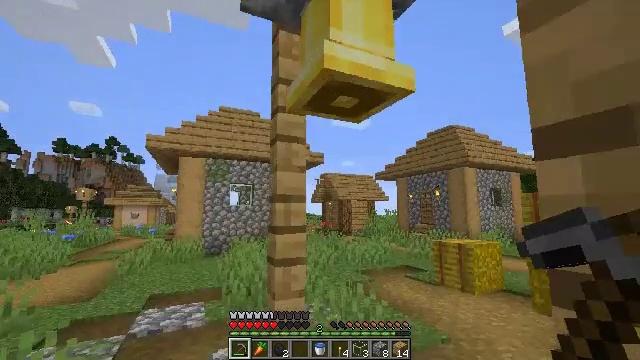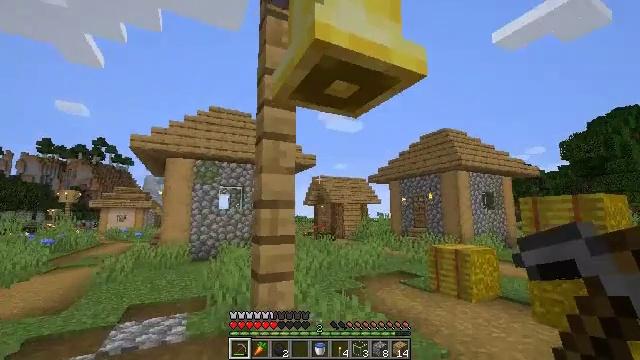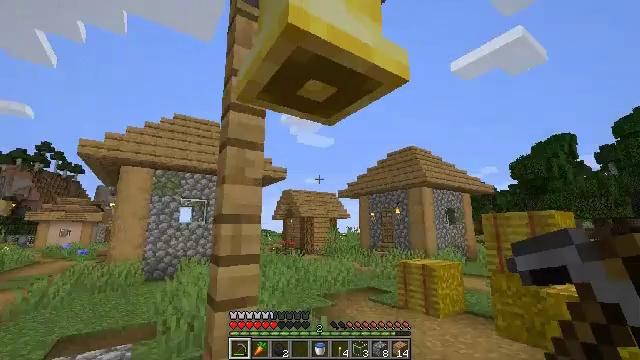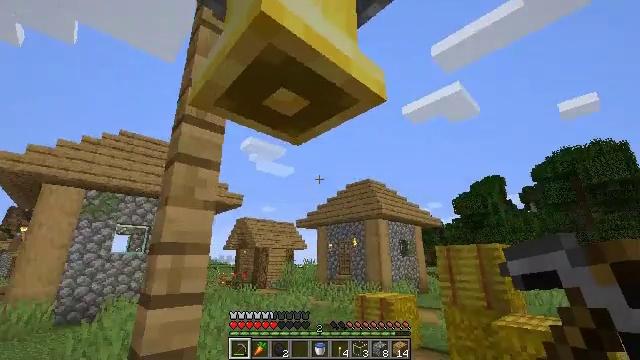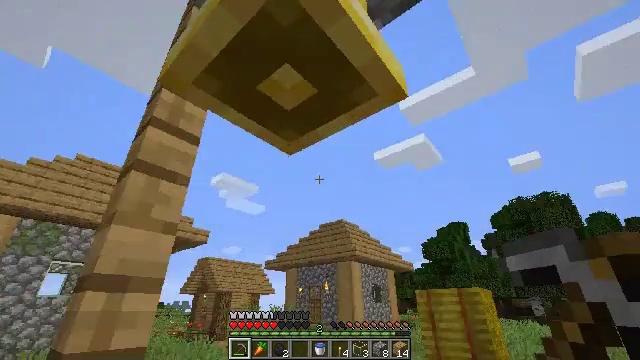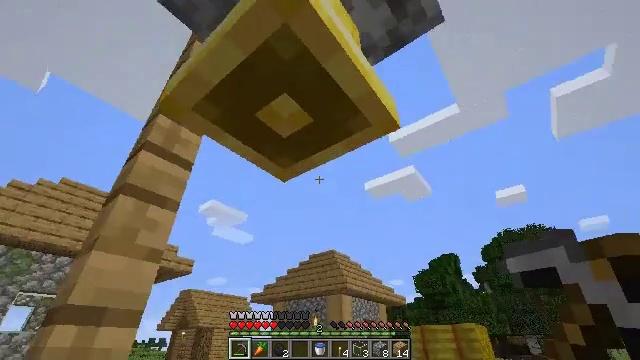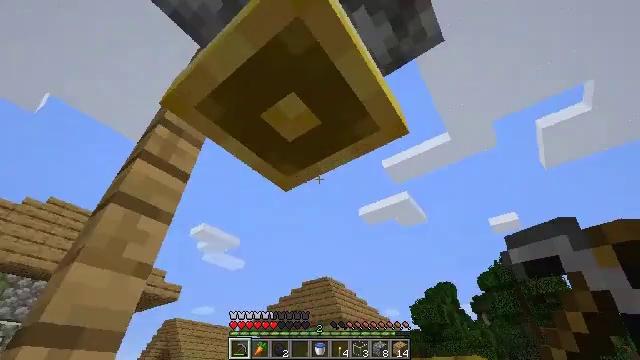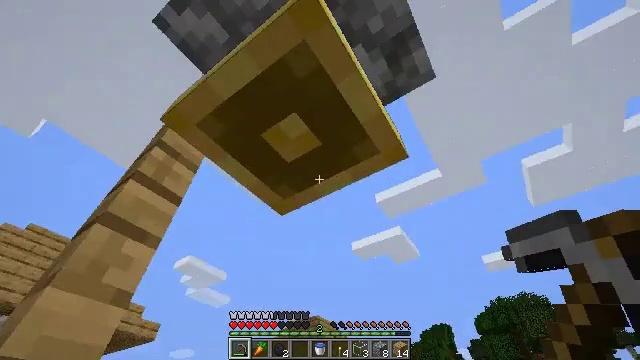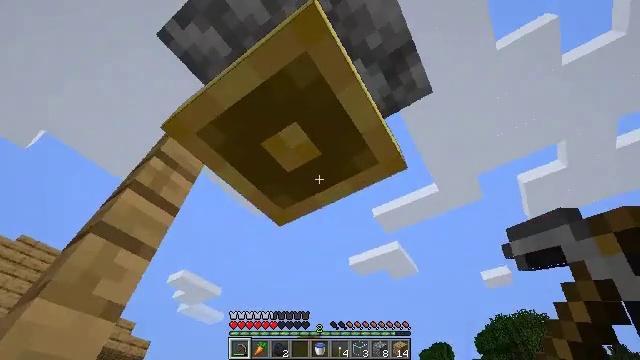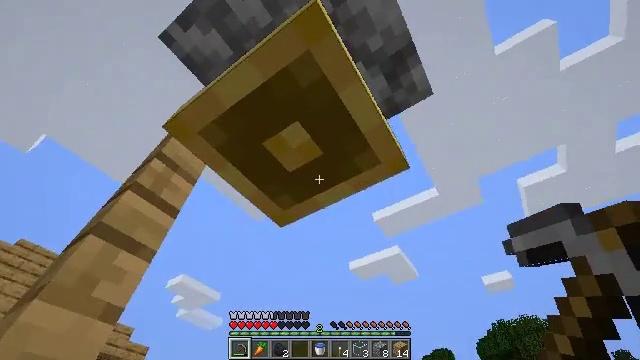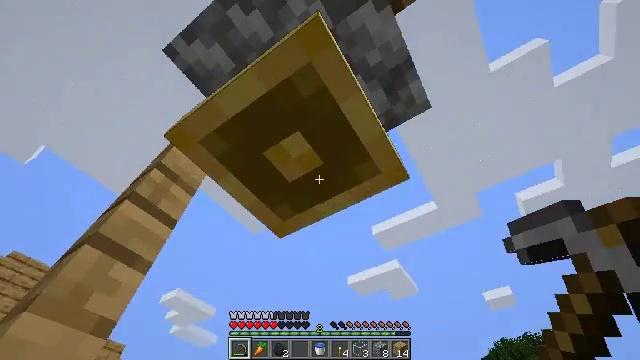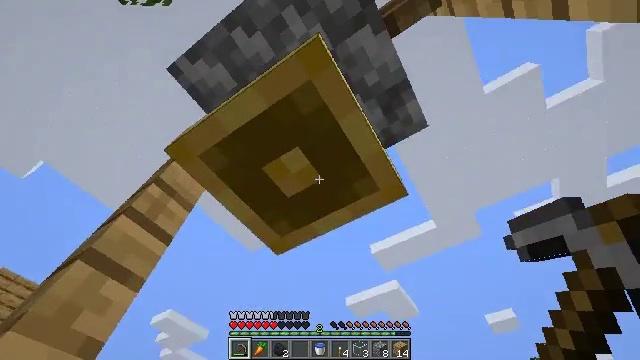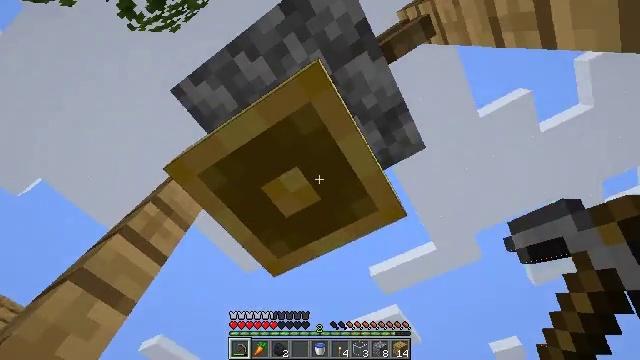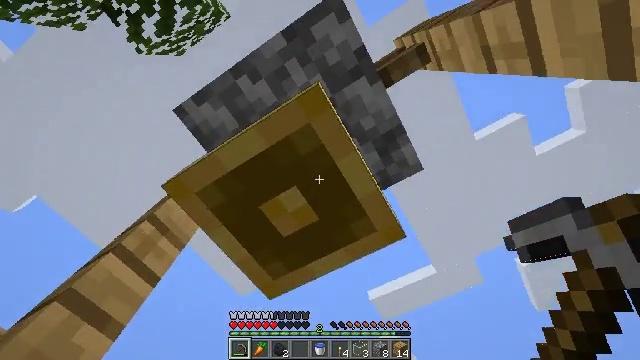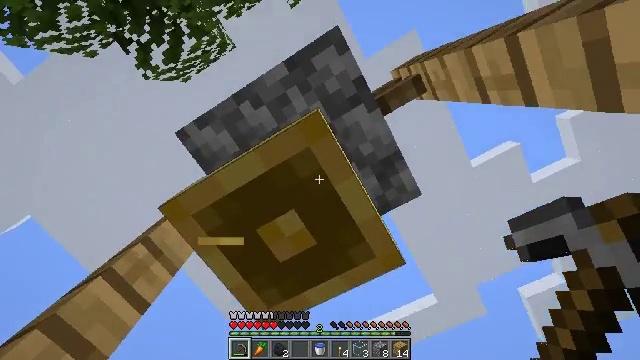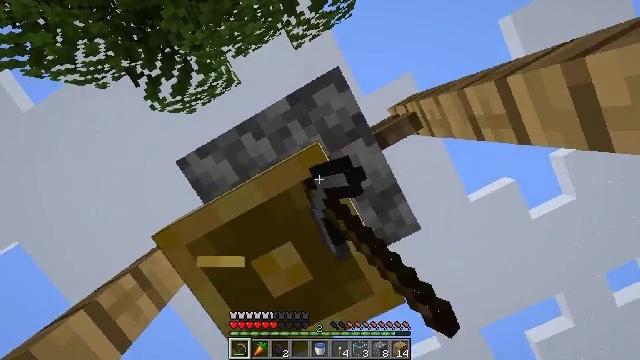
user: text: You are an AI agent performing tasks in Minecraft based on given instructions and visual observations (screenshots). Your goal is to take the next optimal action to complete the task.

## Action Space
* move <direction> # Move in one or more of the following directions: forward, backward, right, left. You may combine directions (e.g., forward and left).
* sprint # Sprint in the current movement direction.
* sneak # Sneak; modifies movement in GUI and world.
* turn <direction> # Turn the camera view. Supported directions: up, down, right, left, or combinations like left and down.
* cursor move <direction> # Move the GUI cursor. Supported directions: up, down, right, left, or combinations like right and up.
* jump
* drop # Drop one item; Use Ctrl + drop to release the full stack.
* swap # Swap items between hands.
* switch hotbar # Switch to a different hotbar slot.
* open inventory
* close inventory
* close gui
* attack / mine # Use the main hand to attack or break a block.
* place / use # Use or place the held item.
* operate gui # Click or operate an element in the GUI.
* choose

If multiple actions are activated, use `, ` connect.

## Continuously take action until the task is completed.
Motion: motion action
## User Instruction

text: Break the bell in the village.
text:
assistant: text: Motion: move forward, turn right
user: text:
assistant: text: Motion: move forward, turn right and up
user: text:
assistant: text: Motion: move forward, turn right and up
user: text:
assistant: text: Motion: turn right and up
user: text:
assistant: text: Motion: turn right and up
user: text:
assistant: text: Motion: turn right and up
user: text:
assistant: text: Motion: turn right and up
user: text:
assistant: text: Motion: turn up
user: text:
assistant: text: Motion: no_op
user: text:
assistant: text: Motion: turn up
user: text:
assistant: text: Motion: turn up
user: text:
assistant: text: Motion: turn up
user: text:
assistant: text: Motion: turn up
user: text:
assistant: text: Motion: turn up, attack / mine
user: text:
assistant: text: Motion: turn right and up, attack / mine
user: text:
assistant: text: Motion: turn up, attack / mine
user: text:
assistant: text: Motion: attack / mine
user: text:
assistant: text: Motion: attack / mine
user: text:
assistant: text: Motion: attack / mine
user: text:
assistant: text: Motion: attack / mine
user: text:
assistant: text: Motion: turn left and down, attack / mine
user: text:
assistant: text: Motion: turn left and down, attack / mine
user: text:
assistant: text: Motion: turn left, attack / mine
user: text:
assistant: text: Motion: attack / mine
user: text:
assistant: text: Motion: attack / mine
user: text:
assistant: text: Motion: attack / mine
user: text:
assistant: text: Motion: turn left and down, attack / mine
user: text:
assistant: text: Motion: turn left and down, attack / mine
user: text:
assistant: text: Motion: attack / mine
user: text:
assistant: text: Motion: attack / mine